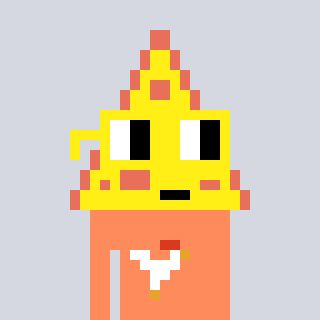
a pixel art character with square yellow glasses, a pizza-shaped head and a peachy-colored body on a cool background